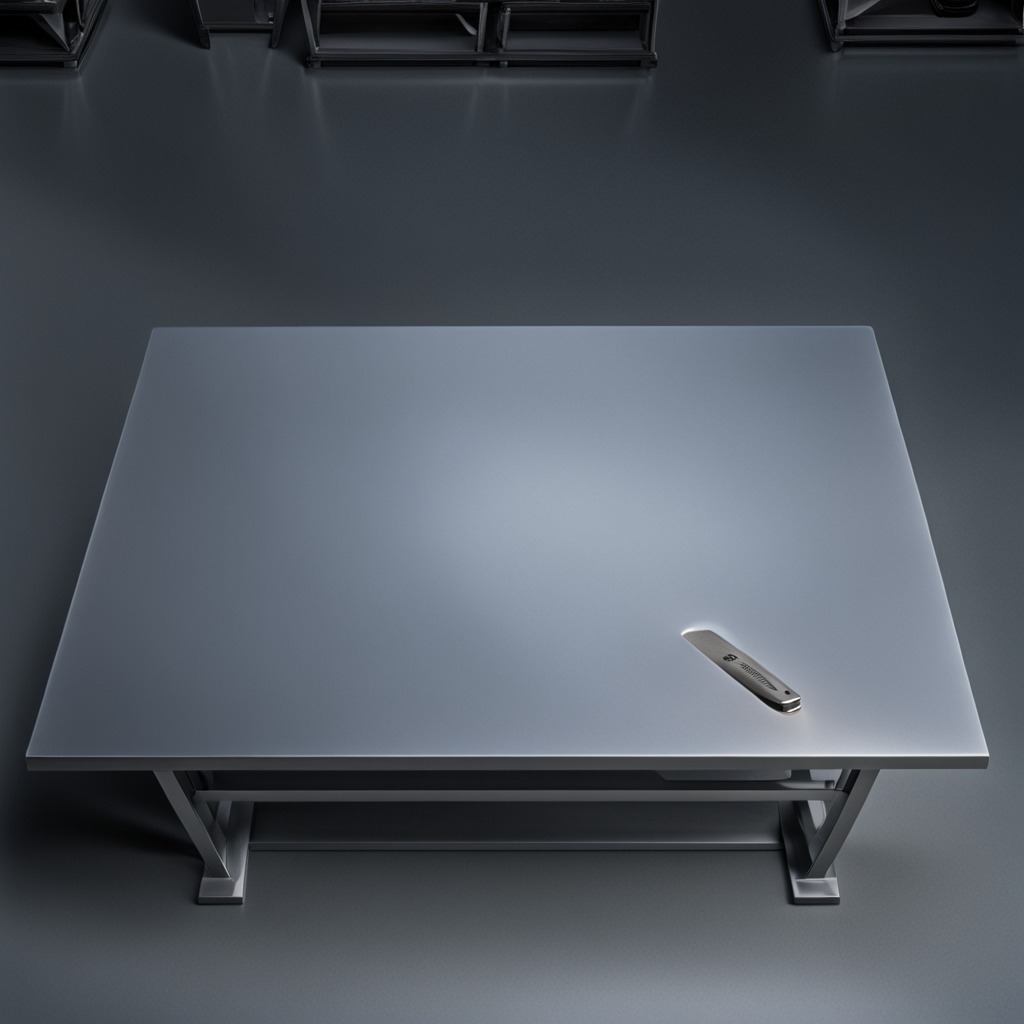
A utility knife lying on the tabletop